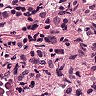
Metastatic tissue present: yes